Question: What are the two service options visible in the application interface?
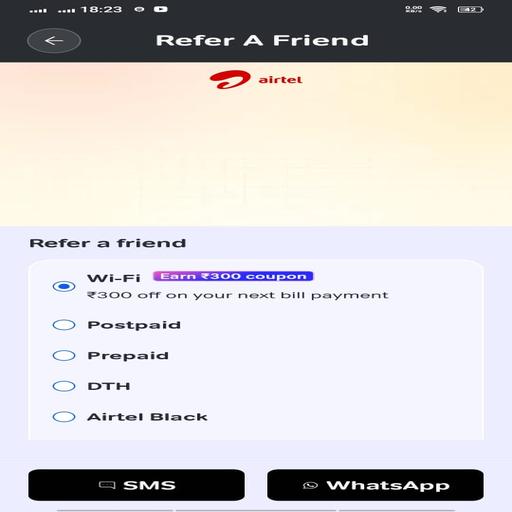
Answer: Wi-Fi and Postpaid